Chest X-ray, PA view. Patient: 82 years old, sex M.
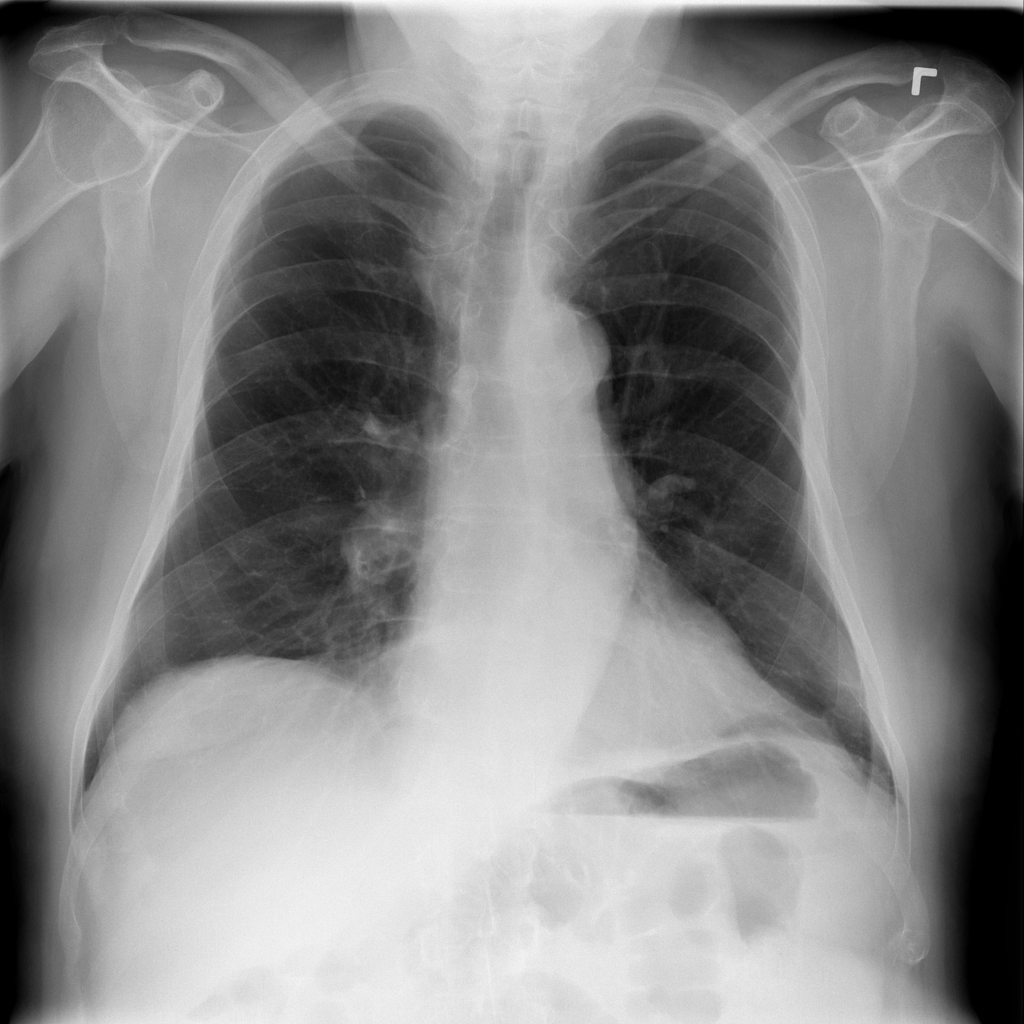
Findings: No Finding